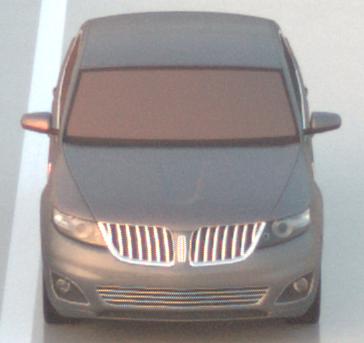
Make: Lincoln
Model: MKS
Detailed model: -
Model produced from: 2008
Model produced until: 2011
Doors: 4
Color: gray
Road condition: wet road
Daytime: sunrise or sunset
Contrast: medium contrast